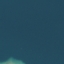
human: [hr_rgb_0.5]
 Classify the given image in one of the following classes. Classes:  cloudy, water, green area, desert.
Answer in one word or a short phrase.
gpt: water